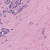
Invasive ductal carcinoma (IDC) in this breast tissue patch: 1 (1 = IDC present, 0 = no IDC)